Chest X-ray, PA view. Patient: 54 years old, sex F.
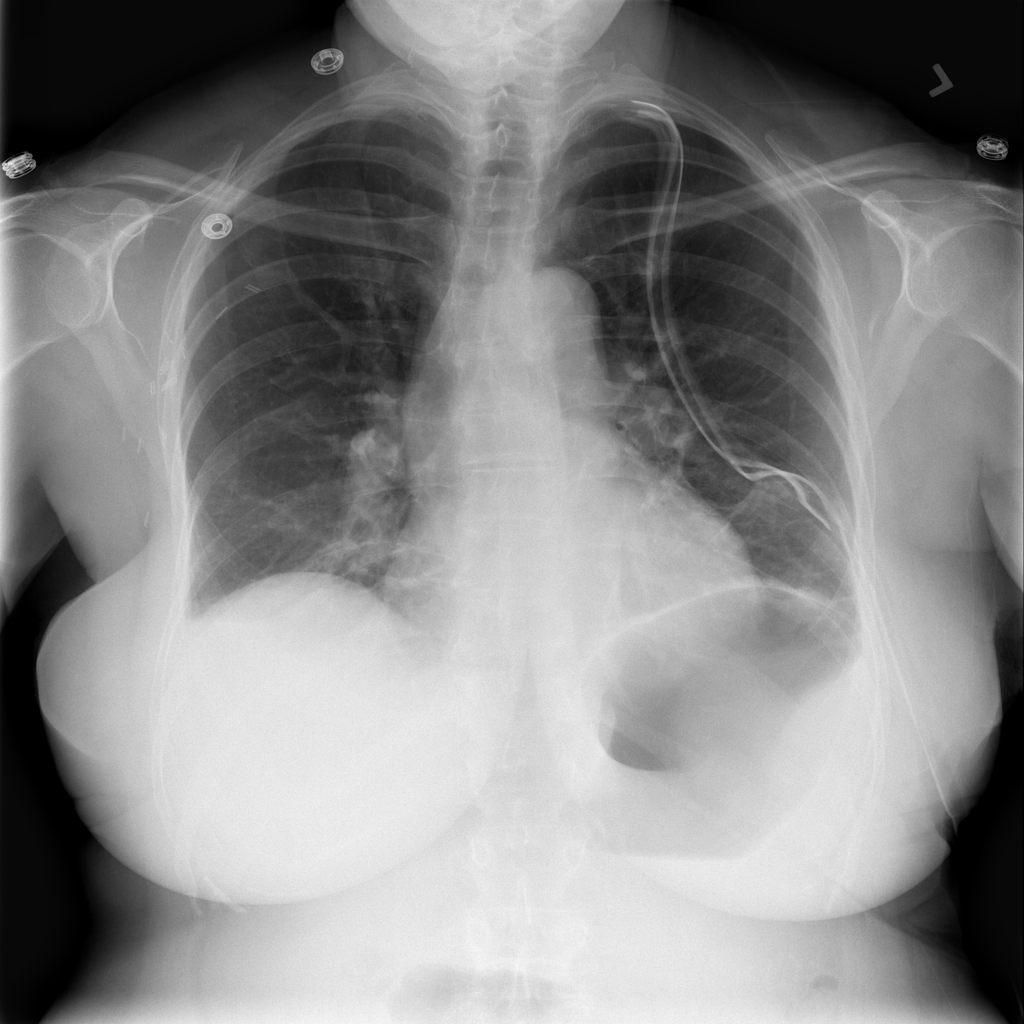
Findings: No Finding